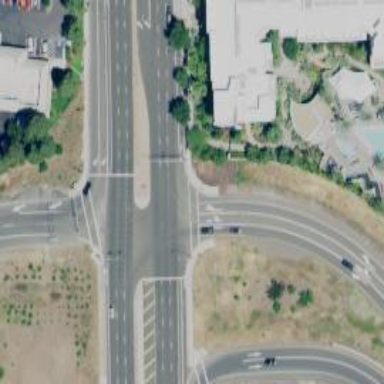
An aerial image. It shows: Solid stop line on the road marking.